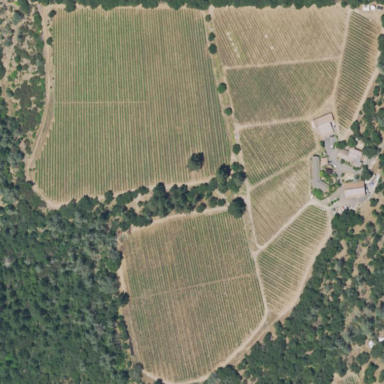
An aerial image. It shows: Vineyard with wine grapes as the crop.